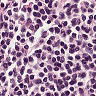
Metastatic tissue present: no